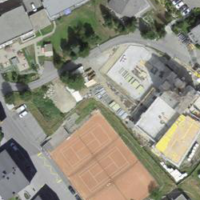
EUNIS habitat code: 54
Species observed at this site:
Sambucus racemosa
Vaccinium vitis-idaea
Campanula barbata